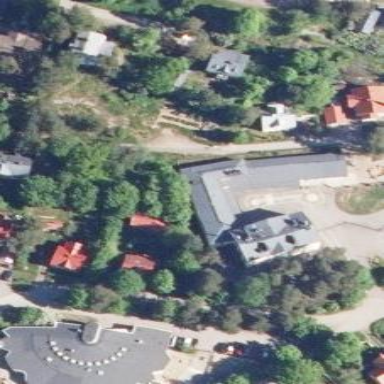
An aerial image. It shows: School building.